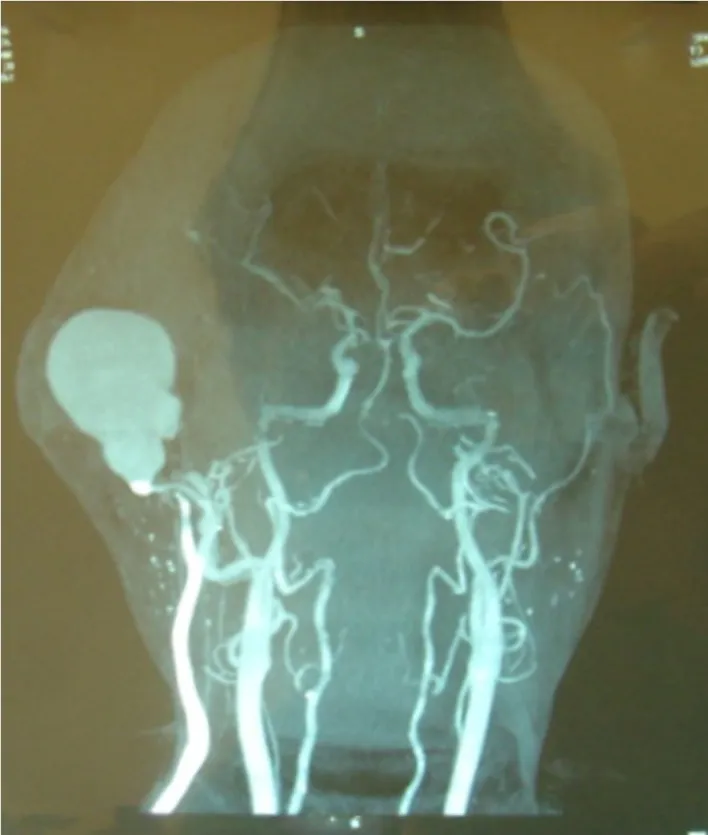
CT angiogram.
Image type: radiology (ct)